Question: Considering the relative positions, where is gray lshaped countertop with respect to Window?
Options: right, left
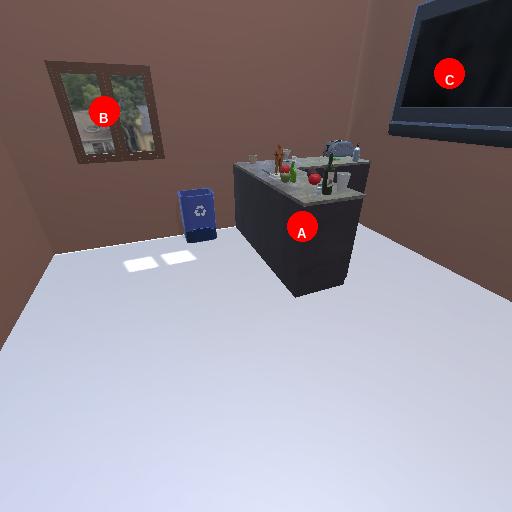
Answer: right